Question: How to remove the shadow after deleting a row,
I have referred the code from <URL>.
After deleting the row and receiving a confirmation prompt, I reload the full div, the only problem is the shadow(white color blur background color).
I have used the code codes to remove the shadow. Its working initially, but when I tried to delete another row its not showing the delete confirmation prompt.
'''
$(".ui-widget-overlay").hide();
$(".ui-widget-overlay").remove();
$(".ui-widget-overlay").css("opacity","0.0");
'''
see below image
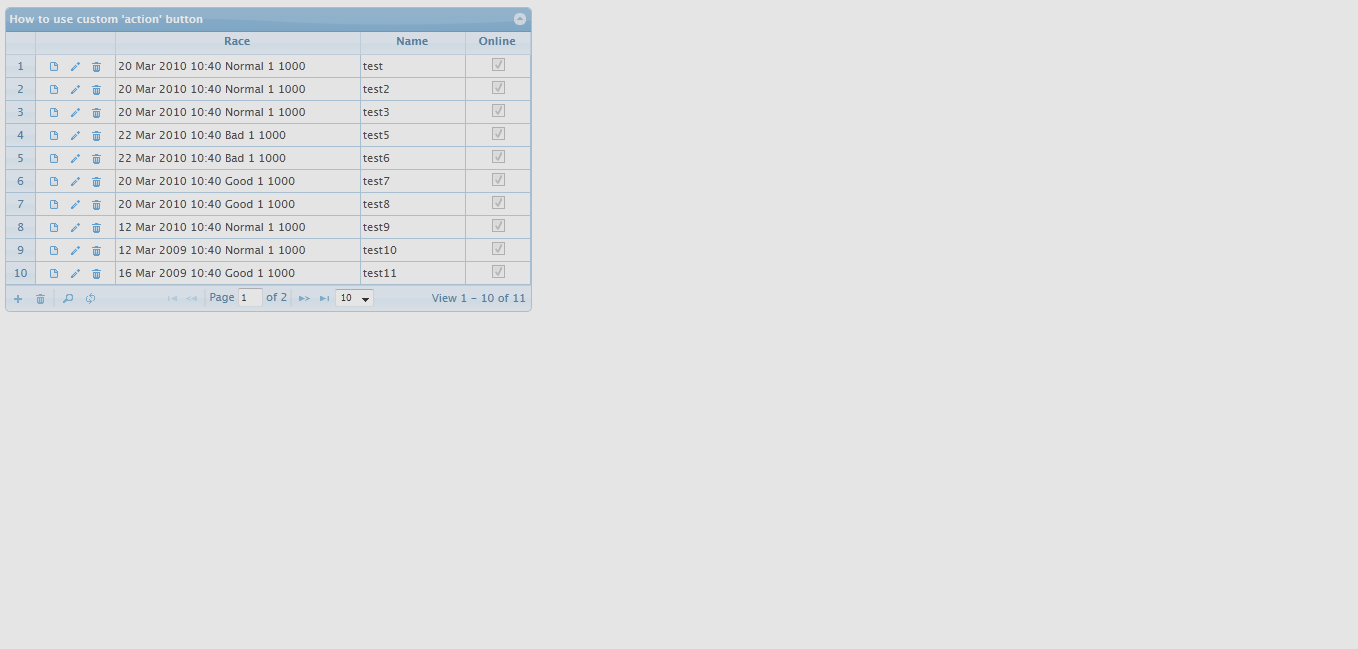
Answer: You use very old demo which uses '$("#delmod" + grid<URL>